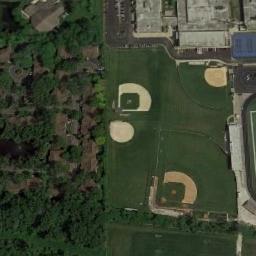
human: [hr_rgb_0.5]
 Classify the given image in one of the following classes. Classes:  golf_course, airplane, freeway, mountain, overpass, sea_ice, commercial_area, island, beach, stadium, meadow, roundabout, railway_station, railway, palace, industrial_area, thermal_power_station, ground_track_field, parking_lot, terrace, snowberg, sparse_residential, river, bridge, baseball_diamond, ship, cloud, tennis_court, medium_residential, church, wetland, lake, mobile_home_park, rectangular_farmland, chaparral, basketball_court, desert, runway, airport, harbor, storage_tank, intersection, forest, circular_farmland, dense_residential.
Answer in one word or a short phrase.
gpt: baseball_diamond